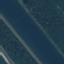
Label: River